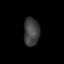
Tissue: lung
Cell type: Epithelial cells
Senescence score: 0.1846
Nuclear area (px): 433
Mean DAPI intensity: 63.674